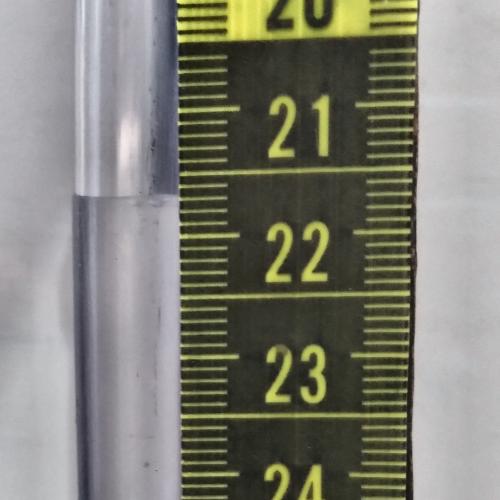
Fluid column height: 21.7 cm